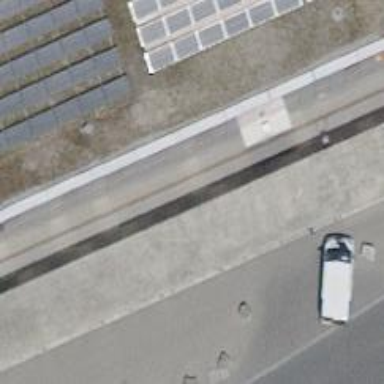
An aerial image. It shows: Bicycle parking shed on the roof of building.